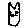
Label: cat